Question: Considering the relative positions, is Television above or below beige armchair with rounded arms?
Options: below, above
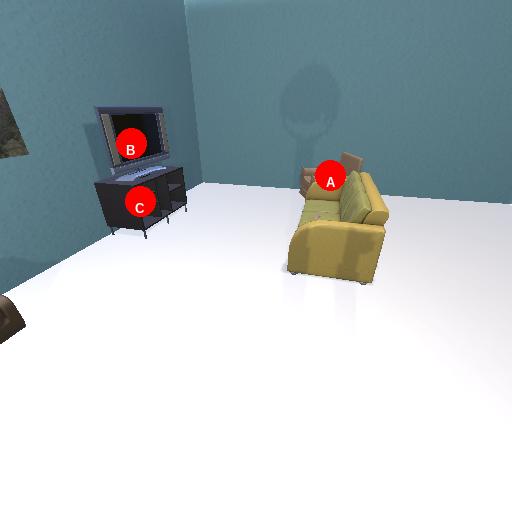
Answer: below